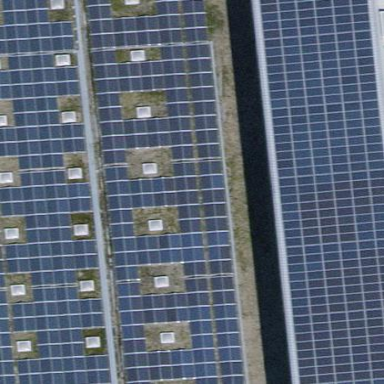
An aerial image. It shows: Solar power generator using photovoltaic method with solar photovoltaic panel types.